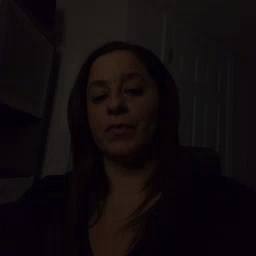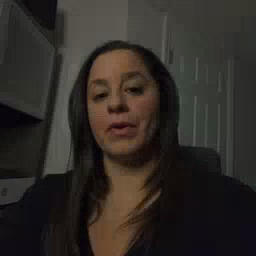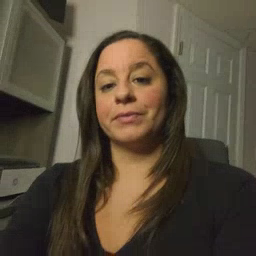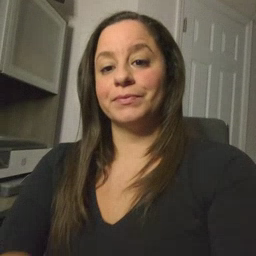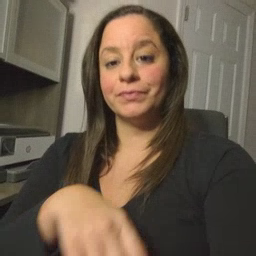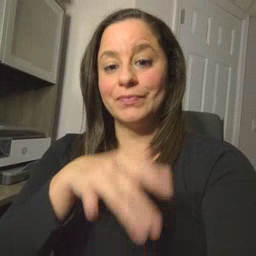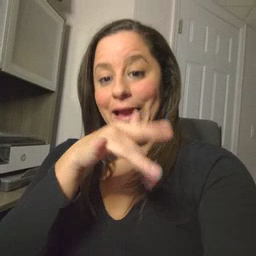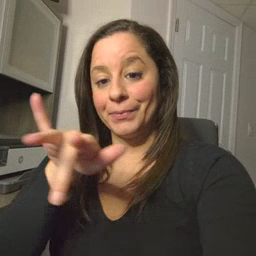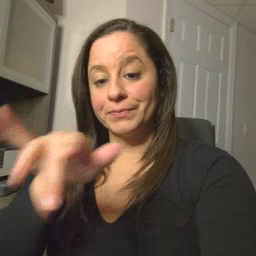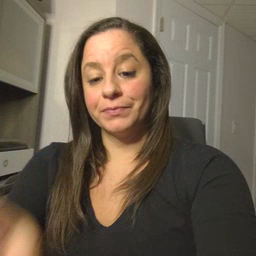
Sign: empty